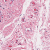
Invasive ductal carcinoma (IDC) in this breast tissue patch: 0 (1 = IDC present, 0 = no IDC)